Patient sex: M
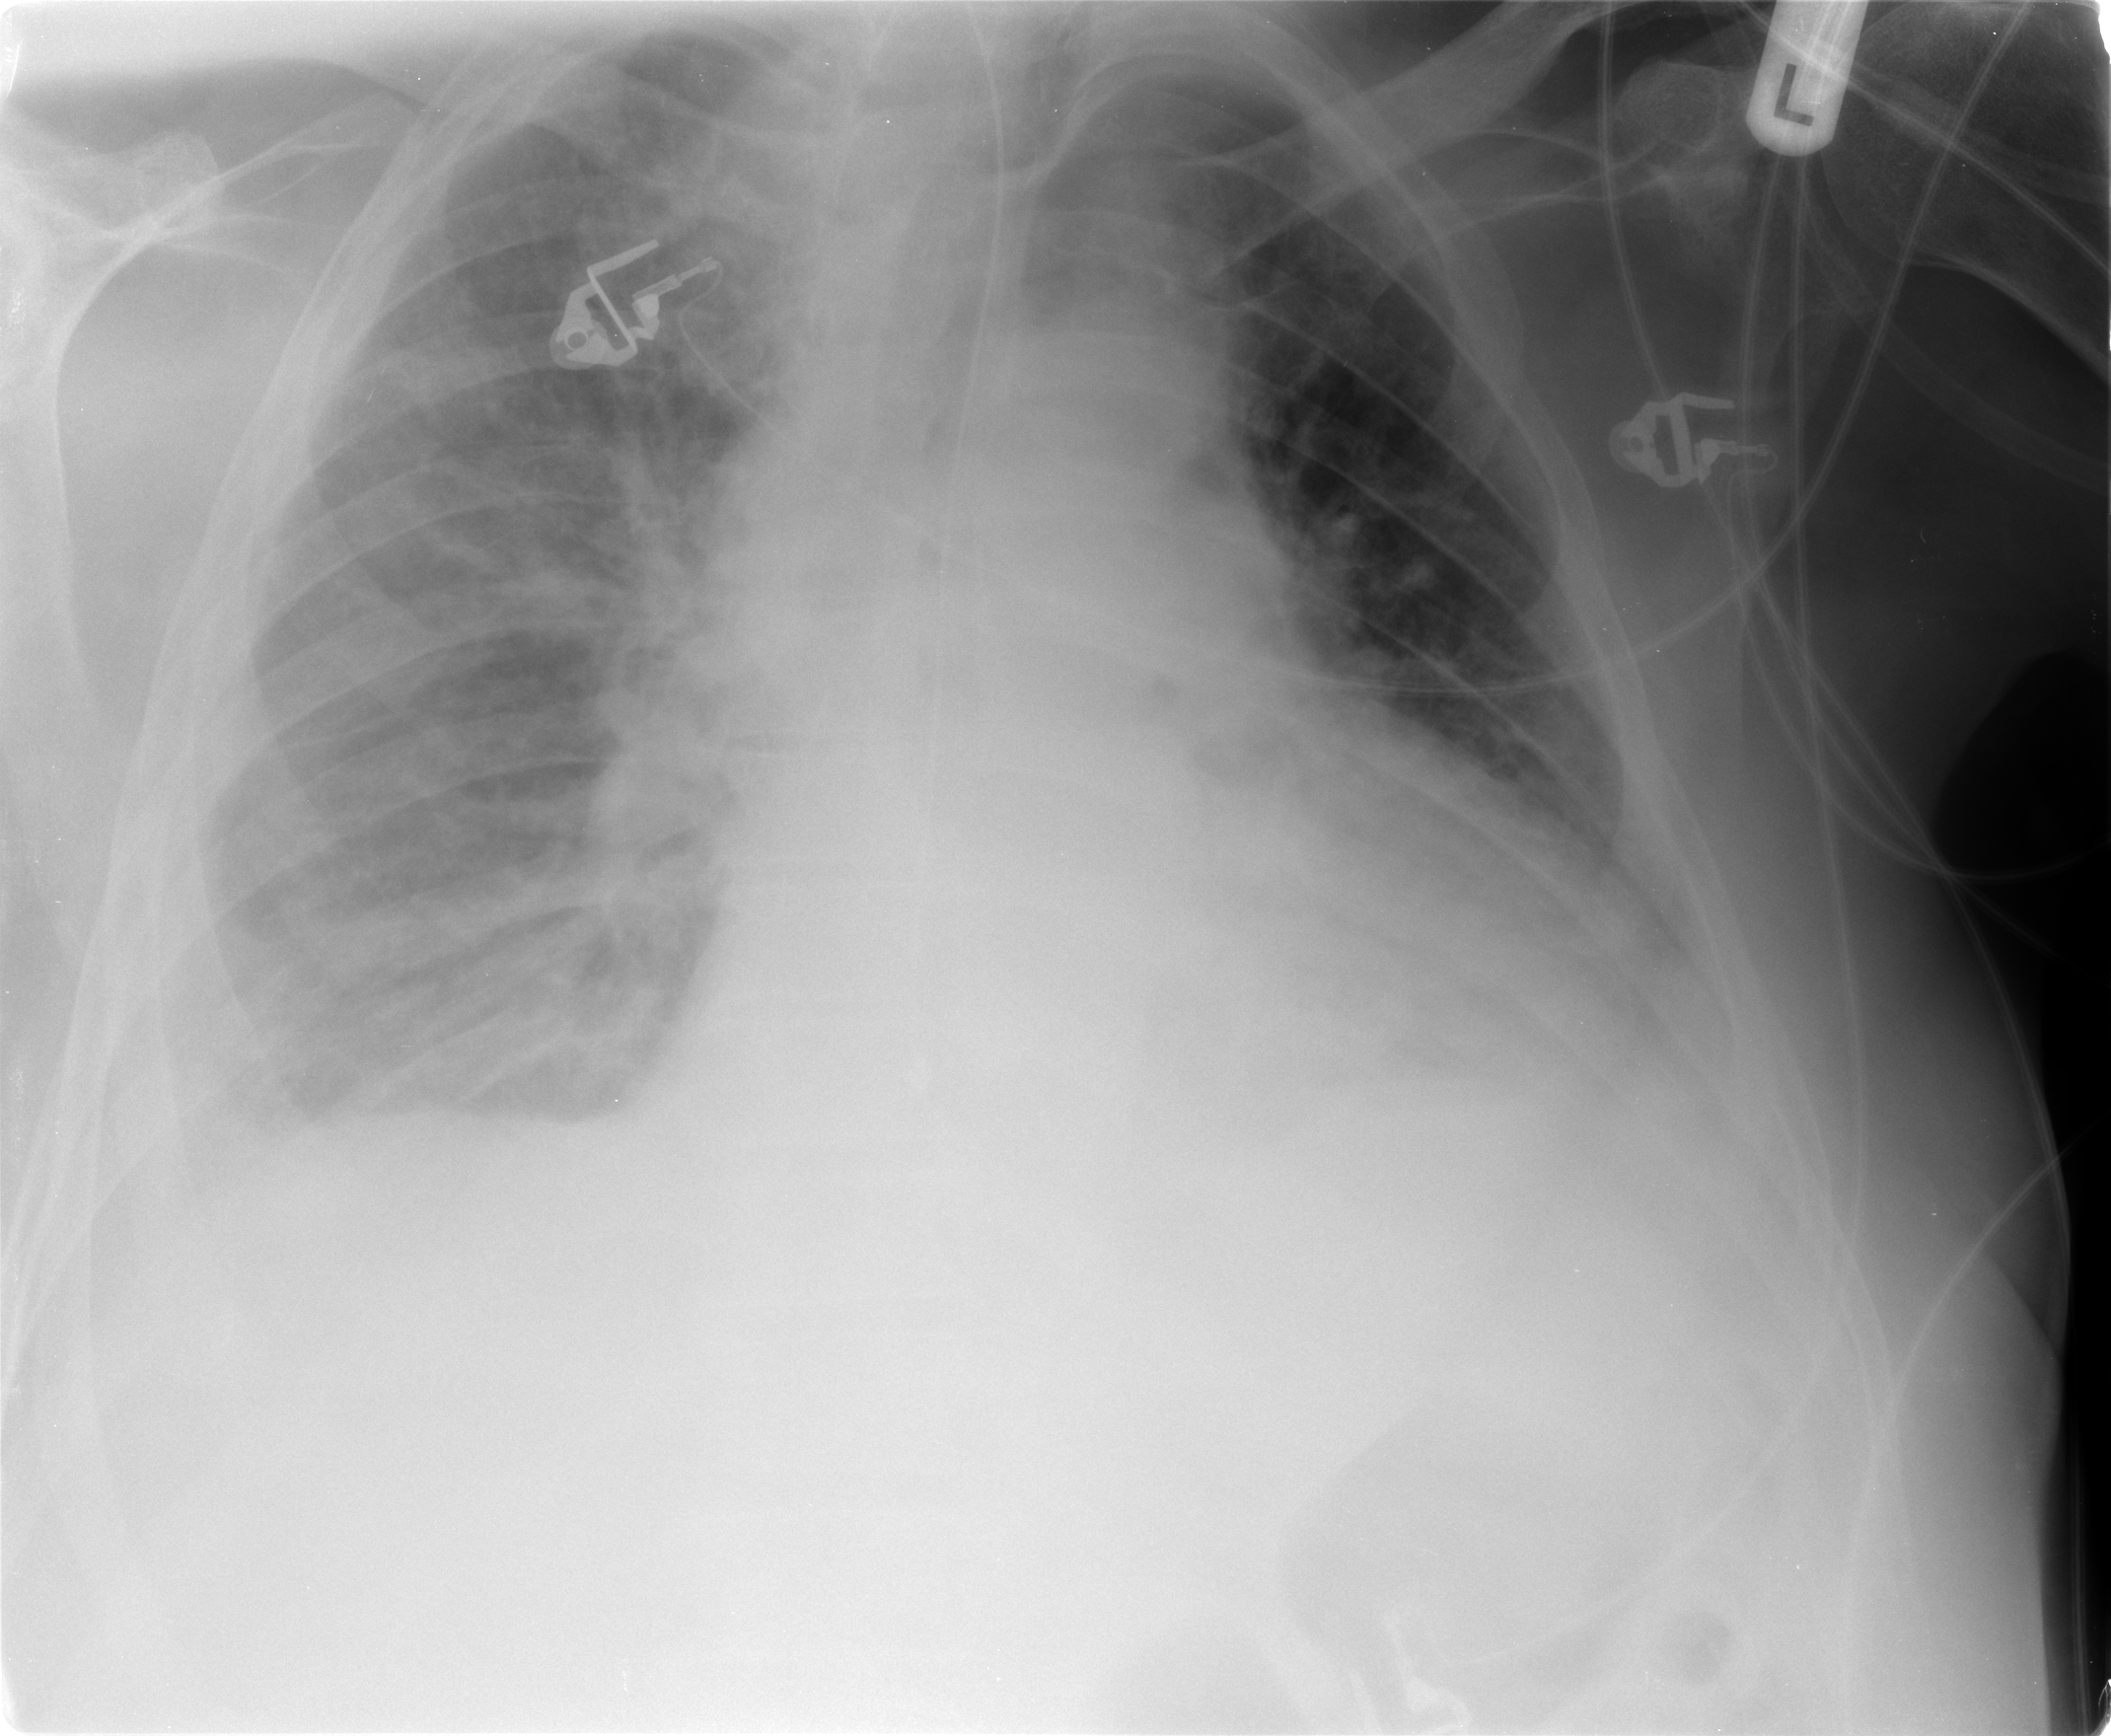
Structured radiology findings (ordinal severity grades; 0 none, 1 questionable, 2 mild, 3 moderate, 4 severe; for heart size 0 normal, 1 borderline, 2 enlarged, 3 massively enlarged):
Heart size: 2
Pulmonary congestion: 2
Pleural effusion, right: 2
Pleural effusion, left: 2
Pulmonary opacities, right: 3
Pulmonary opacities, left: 2
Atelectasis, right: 2
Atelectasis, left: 2